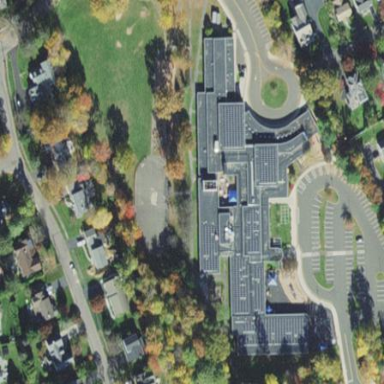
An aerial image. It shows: School.